Question: Hi I have created a layout which contains two buttons add and remove, when i click on the plus button it will add a spinner pro-grammatically and i have another button (remove) with - sign as you can see in the picture , now i want when i click to the remove button it will delete the spinner from last, please guide me how can i delete the spinner? i have add the spinner pro-grammatically and it is creating spinner pro-grammatically. i'll post my code.

'''
public class AddMenulist extends Fragment{
TextView tv1,tv2,tv3,tv4;
Button bt1 , bt2;
LinearLayout linearlayout,linearlayout1;
ArrayList<String> spinnerArray = new ArrayList<String>();
private Spinner spinner;
private Spinner spinner2;
public AddMenulist(){
}
@Override
public View onCreateView(LayoutInflater inflater, ViewGroup container, Bundle savedInstanceState) {
View rootView = inflater.inflate(R.layout.fragment_pages, container, false);
tv1 = (TextView)rootView.findViewById(R.id.userName);
tv2 = (TextView)rootView.findViewById(R.id.userName2);
bt1 = (Button)rootView.findViewById(R.id.add);
bt2 = (Button)rootView.findViewById(R.id.delete);
linearlayout = (LinearLayout)rootView.findViewById(R.id.main_layout);
spinnerArray.add("one");
spinnerArray.add("two");
spinnerArray.add("three");
spinnerArray.add("four");
spinnerArray.add("five");
bt1.setOnClickListener(new View.OnClickListener()
{
@Override
public void onClick(View view)
{
//Toast.makeText(getActivity(), "Test", Toast.LENGTH_LONG).show();
linearlayout1 = new LinearLayout(getActivity());
LinearLayout.LayoutParams layoutParams = new LinearLayout.LayoutParams(LinearLayout.LayoutParams.WRAP_CONTENT, LinearLayout.LayoutParams.WRAP_CONTENT);
linearlayout1.setOrientation(LinearLayout.HORIZONTAL);
layoutParams.setMargins(10, 0, 0, 0);
linearlayout1.setLayoutParams(layoutParams );
tv3 = new TextView(getActivity());
tv3.setGravity(Gravity.CENTER_VERTICAL | Gravity.CENTER_HORIZONTAL);
tv3.setText("Label");
tv4 = new TextView(getActivity());
tv4.setText("Category");
spinner = new Spinner(getActivity());
ArrayAdapter<String> spinnerArrayAdapter = new ArrayAdapter<String>(getActivity(), android.R.layout.simple_spinner_dropdown_item, spinnerArray);
spinner.setAdapter(spinnerArrayAdapter);
spinner2 = new Spinner(getActivity());
ArrayAdapter<String> spinnerArrayAdapter2 = new ArrayAdapter<String>(getActivity(), android.R.layout.simple_spinner_dropdown_item, spinnerArray);
spinner2.setAdapter(spinnerArrayAdapter2);
linearlayout1.addView(tv3);
linearlayout1.addView(spinner);
linearlayout1.addView(tv4);
linearlayout1.addView(spinner2);
linearlayout.addView(linearlayout1);
}
});
bt2.setOnClickListener(new View.OnClickListener()
{
@Override
public void onClick(View view)
{
//Toast.makeText(getActivity(), "Test", Toast.LENGTH_LONG).show();
}
});
return rootView;
}
}
'''
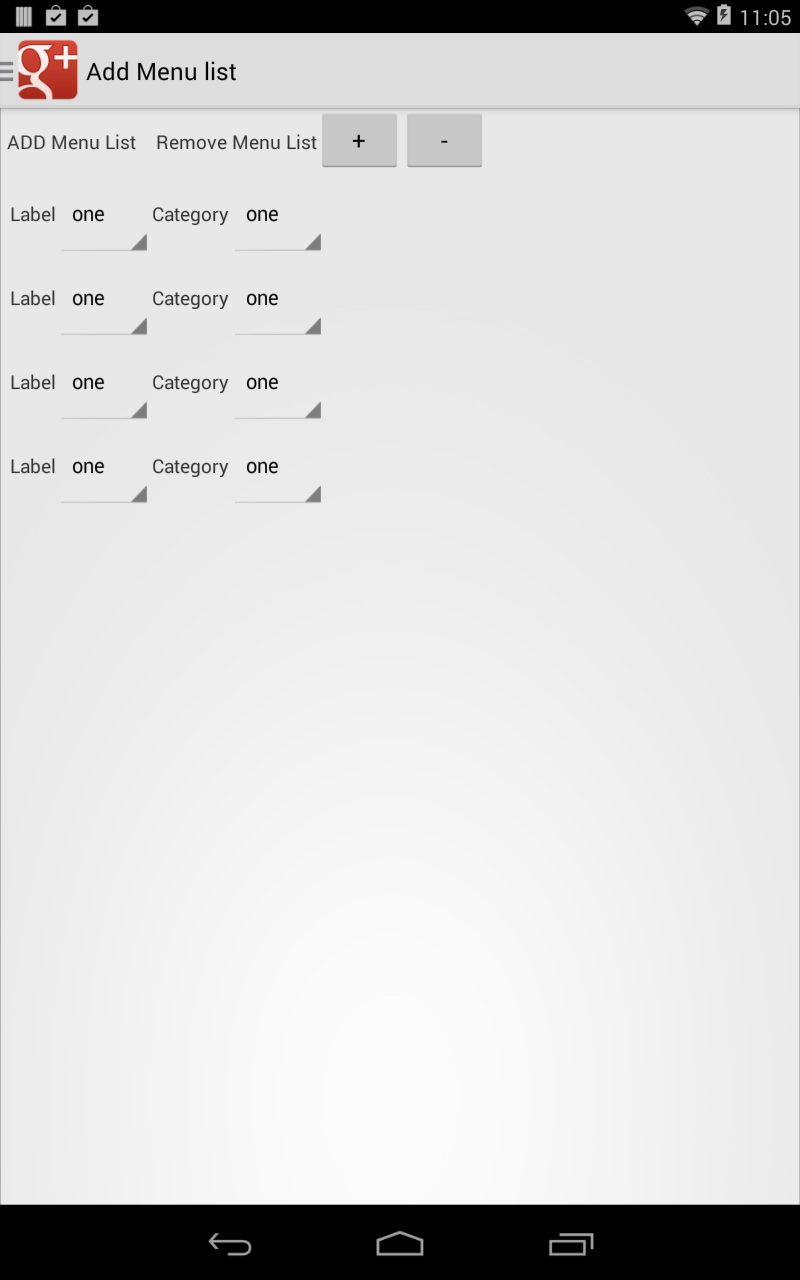
Answer: Use this
yourSpinner.setVisibility(View.GONE);